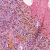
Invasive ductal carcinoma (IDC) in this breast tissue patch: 0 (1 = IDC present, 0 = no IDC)